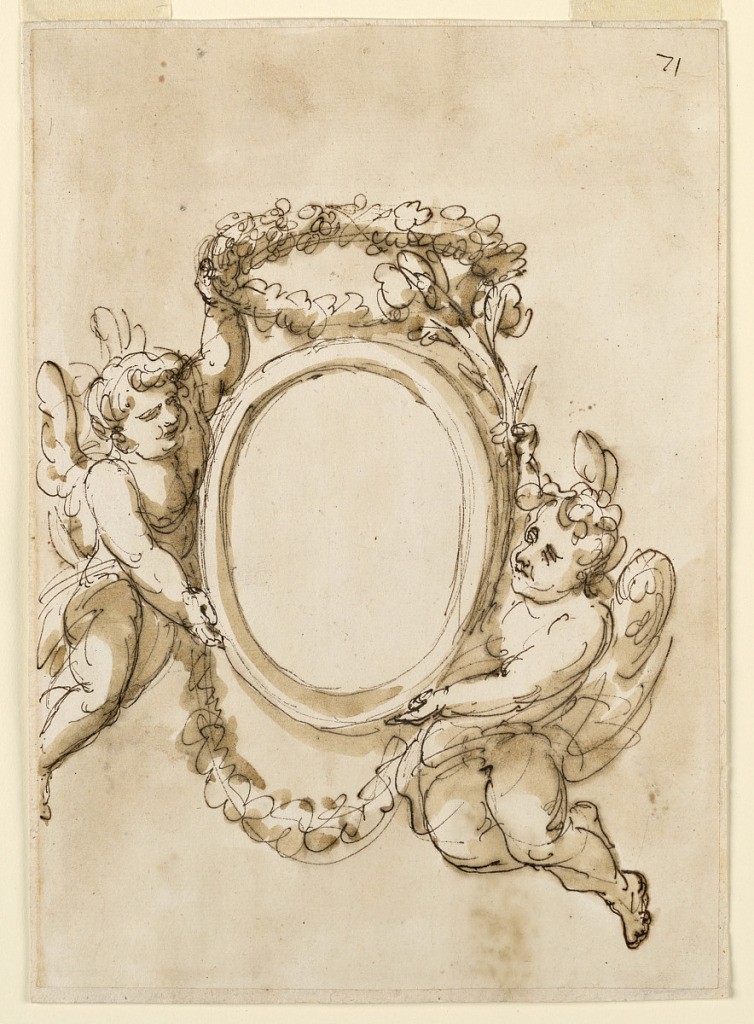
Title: Oval frame supported by two angels
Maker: Giuseppe Barberi, Italian, 1746–1809
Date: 1775–1790
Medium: Pen and brown ink, brush and brown wash on off-white laid paper, lined
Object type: Drawing
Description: Two angels fly on either side, the left one supporting with his left arm a wreath on top, the right one carries flowers in his right hand. The angels are connected by a festoon. The background is slightly colored.